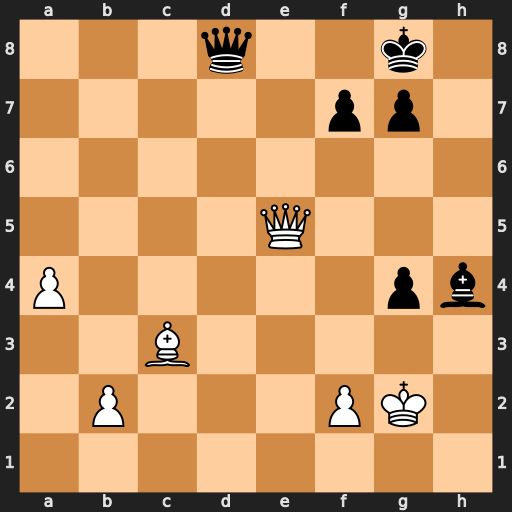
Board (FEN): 3q2k1/5pp1/8/4Q3/P5pb/2B5/1P3PK1/8
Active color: w
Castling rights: -
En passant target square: -
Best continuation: Qxg7#